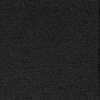
Atmospheric dust classification: dusty